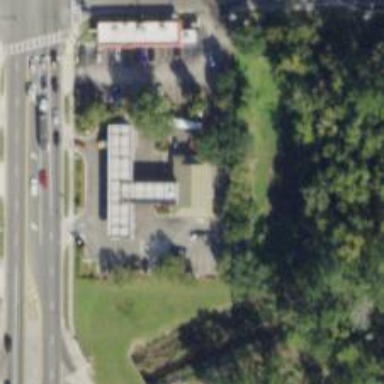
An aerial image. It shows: Convenience shop.